Question:
See that 20px (pt's rather) of padding? IB does it automatically in two cases, when you hit 'Cmd + =' to autosize the superview to fit subview contents, and when you choose 'Editor > Embed In > UIView, UIScrollView etc.'.
The later is especially annoying as it takes what should be a one step time saver and turns it into a repositioning hassle that is only marginally better than doing it manually and losing the relative positioning of ALL the subviews when you drag them into a different place in the hierarchy.
Also with the 'Embed In' option, IB shifts the positioning of the new superview wrapper by (-20, -20) as if that makes it better...
Am I missing something here? Is there a way to prevent this padding?
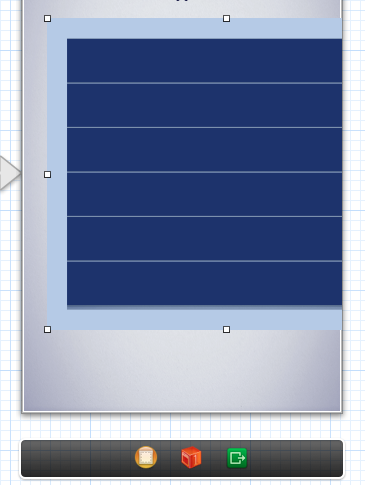
Answer: I finally figured out how to do it, related to this answer:
<URL>
1. Select all of the views that you wish to embed (by shift or command clicking them).
2. Editor->Embed In->View. This creates a view "A" with the superfluous 20 pixel padding.
3. Create a new view "B" with the actual bounds you desire (so 20 pixels smaller than "A" on all sides).
4. Drag the old container view "A" into the new container view "B" (Xcode will center it for you within "B", preserving the current locations of all the child elements).
5. Click on the old container view "A" and go to Editor->Unembed.
Tested in Xcode 4.5.
P.S. this technique can be especially useful when you wish to have a sidebar and support both 3.5" and 4" displays. You can give the sidebar and main view the appropriate autosizing and then scale subviews in relation to them. I was having trouble getting GLKit views to respect autosizing rules, so I set up ordinary views and embedded the GLKKit views within them with all of the red autosizing bars enabled:
<URL>